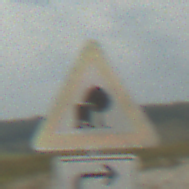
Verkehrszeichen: UnzureichendesLichtraumprofil
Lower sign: RichtungsangabeDurchPfeile5
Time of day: MorningAfternoon
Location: Outdoor (Beach)
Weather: PartlyCloudy
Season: NotSpecified
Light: Natural